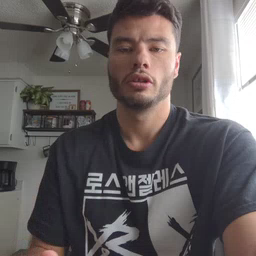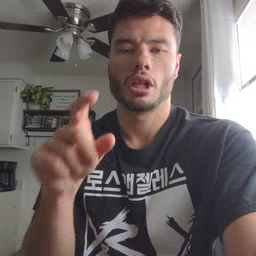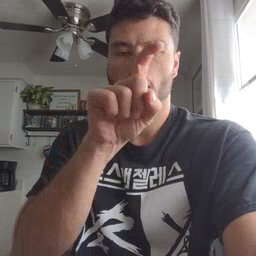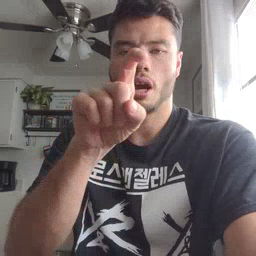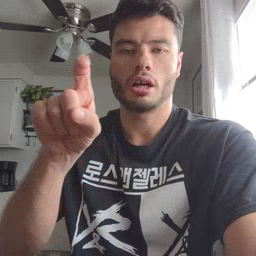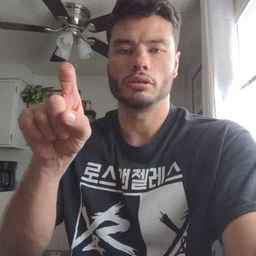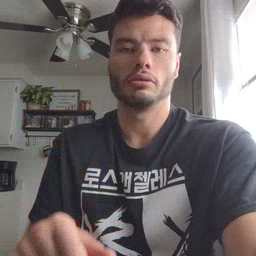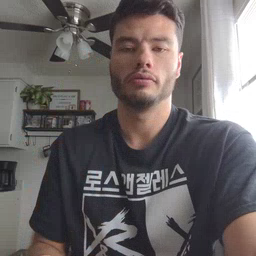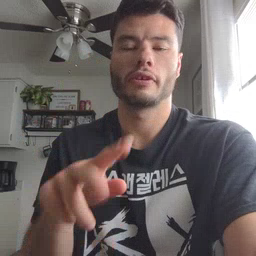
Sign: closet